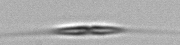
Label: Cylindrotheca